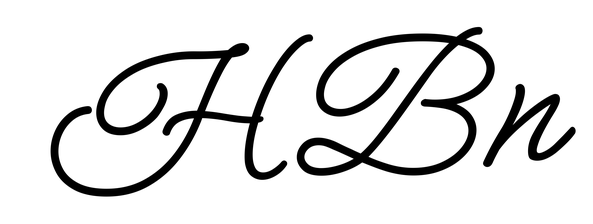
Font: MeowScript-Regular